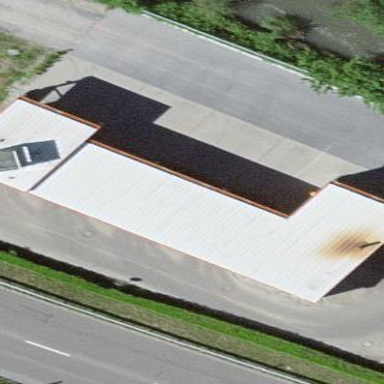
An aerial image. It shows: Building serving as car wash facility.